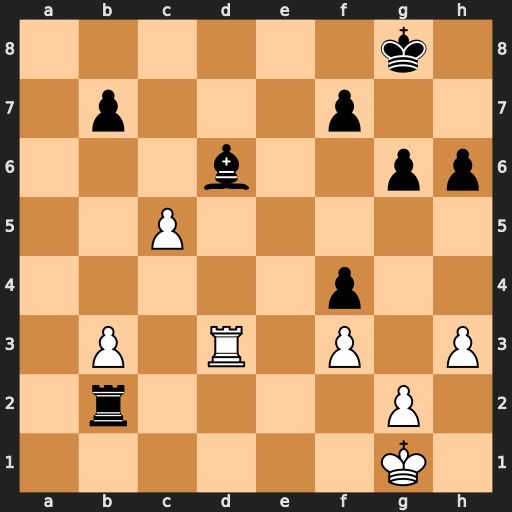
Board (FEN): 6k1/1p3p2/3b2pp/2P5/5p2/1P1R1P1P/1r4P1/6K1
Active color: w
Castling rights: -
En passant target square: -
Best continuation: cxd6 Ra2 d7